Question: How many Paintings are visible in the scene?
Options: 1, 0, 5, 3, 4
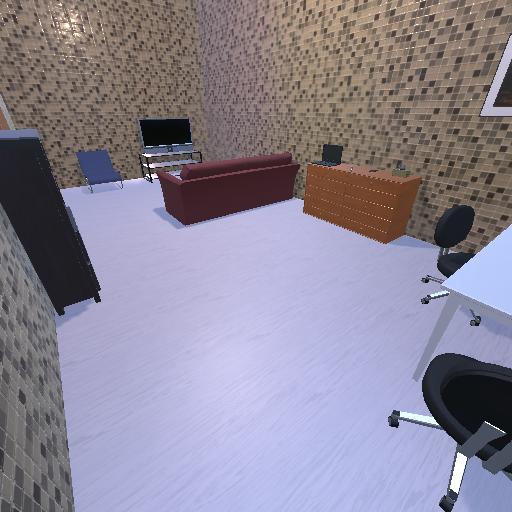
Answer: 1